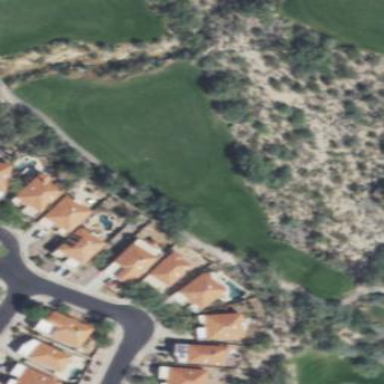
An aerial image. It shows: Rough grassy area used for golf.